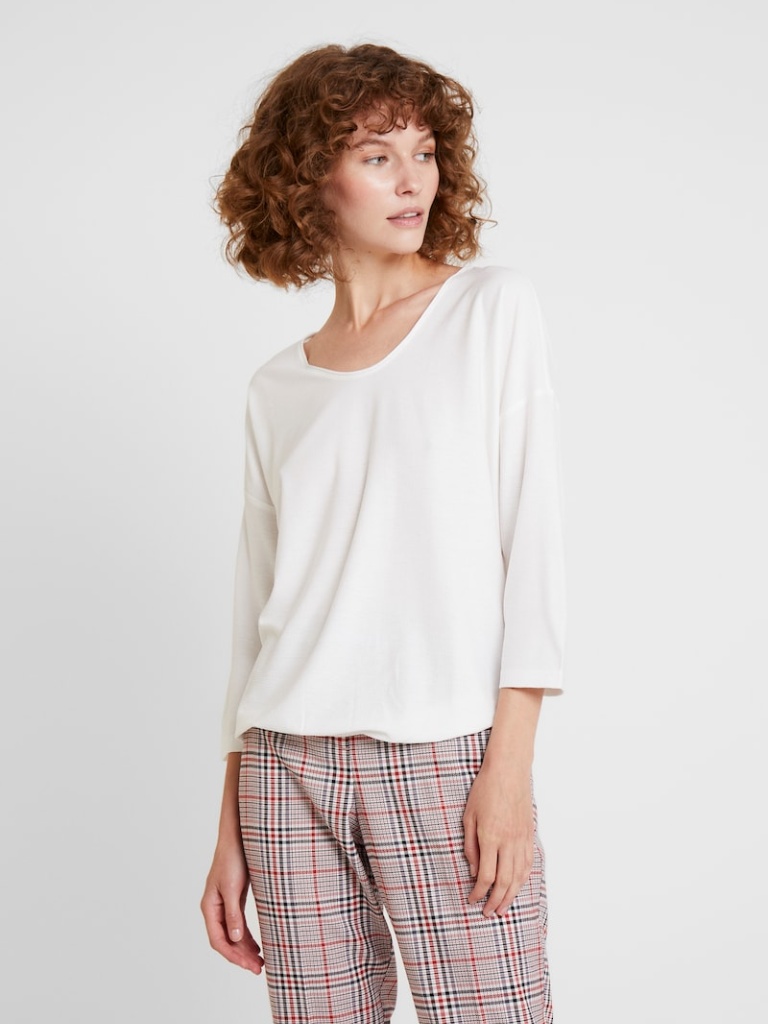
cotton relaxed long-sleeved with sleeves down hip length Untucked scoop t-shirt